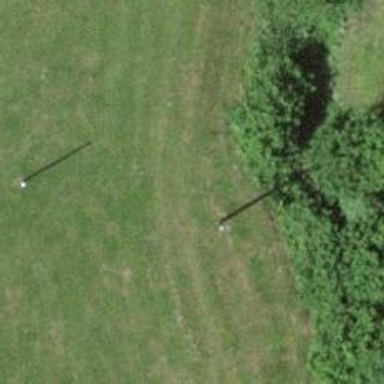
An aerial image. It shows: Minor power line.